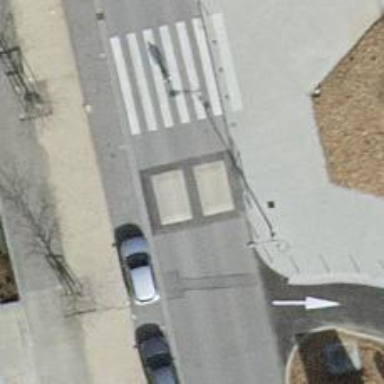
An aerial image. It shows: Traffic cushion.